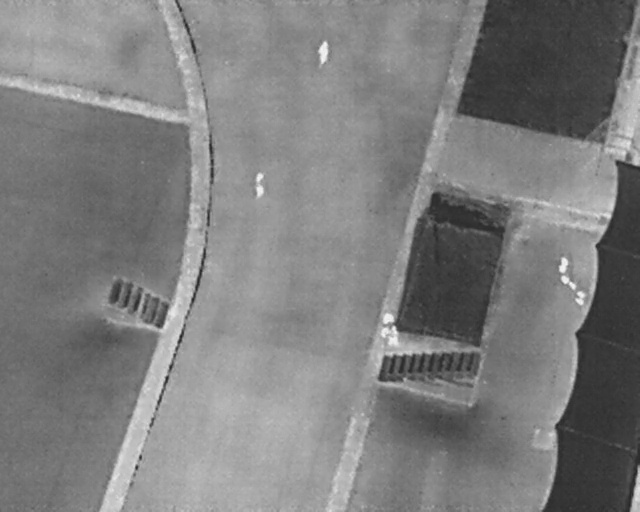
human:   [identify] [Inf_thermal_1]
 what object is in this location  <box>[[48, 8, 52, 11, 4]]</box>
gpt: <ref>1 medium person at the top</ref>